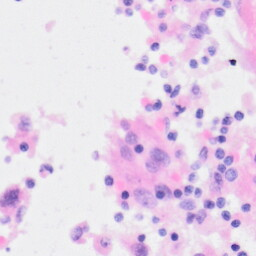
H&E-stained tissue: Kidney